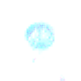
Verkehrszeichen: BeginnFahrradzone
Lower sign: CarsharingfahrzeugeFrei
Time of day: MorningAfternoon
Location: Outdoor (Nature)
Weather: Clear
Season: NotSpecified
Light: Natural